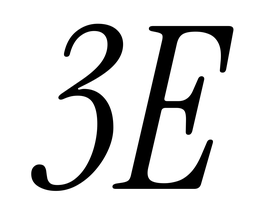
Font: InstrumentSerif-Italic